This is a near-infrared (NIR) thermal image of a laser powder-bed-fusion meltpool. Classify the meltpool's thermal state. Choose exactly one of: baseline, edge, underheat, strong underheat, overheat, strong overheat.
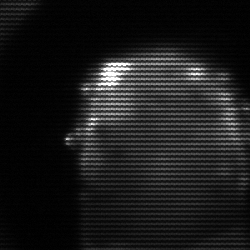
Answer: baseline